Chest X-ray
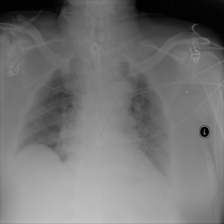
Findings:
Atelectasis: positive
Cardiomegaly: negative
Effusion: negative
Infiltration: negative
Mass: negative
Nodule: negative
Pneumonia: negative
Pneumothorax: negative
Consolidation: negative
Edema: negative
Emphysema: negative
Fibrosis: negative
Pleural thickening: negative
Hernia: negative